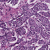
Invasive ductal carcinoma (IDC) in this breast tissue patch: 1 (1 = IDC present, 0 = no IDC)